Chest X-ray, PA view. Patient: 45 years old, sex M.
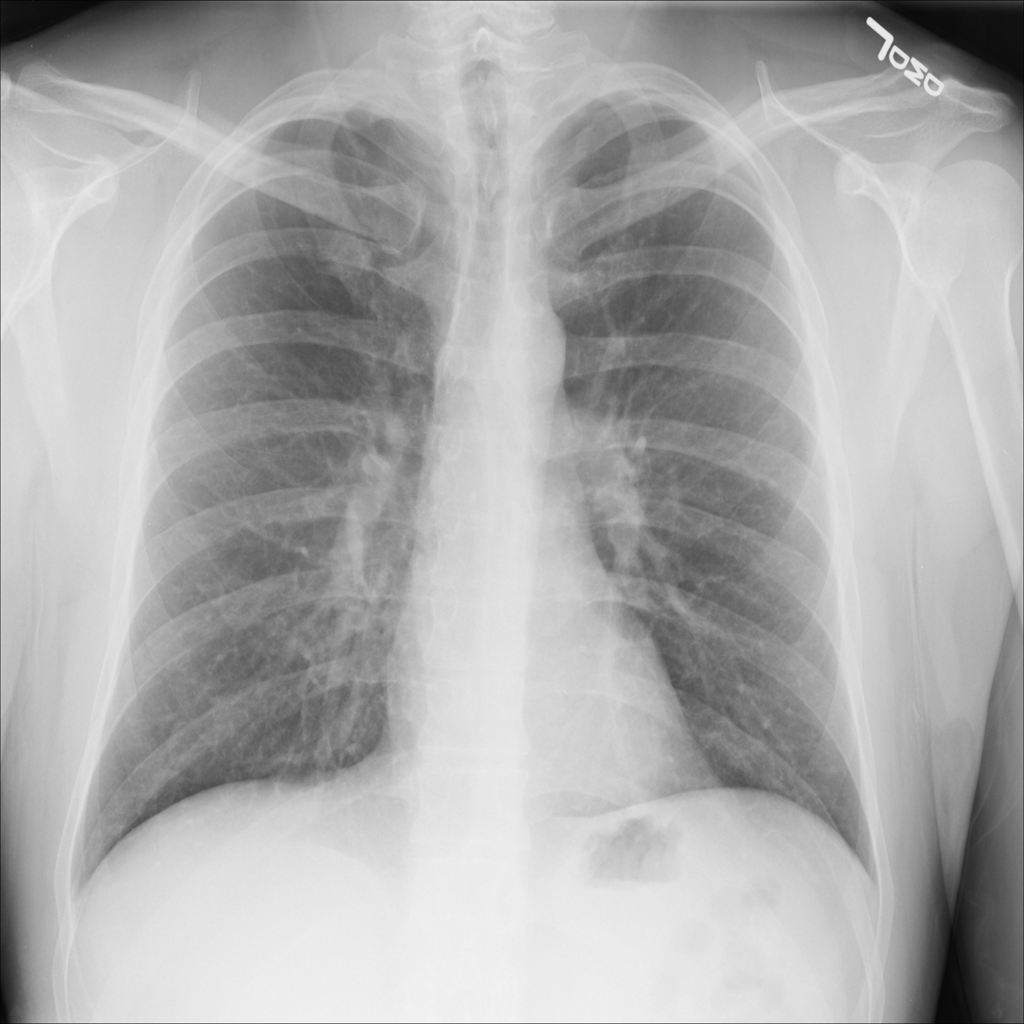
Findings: No Finding